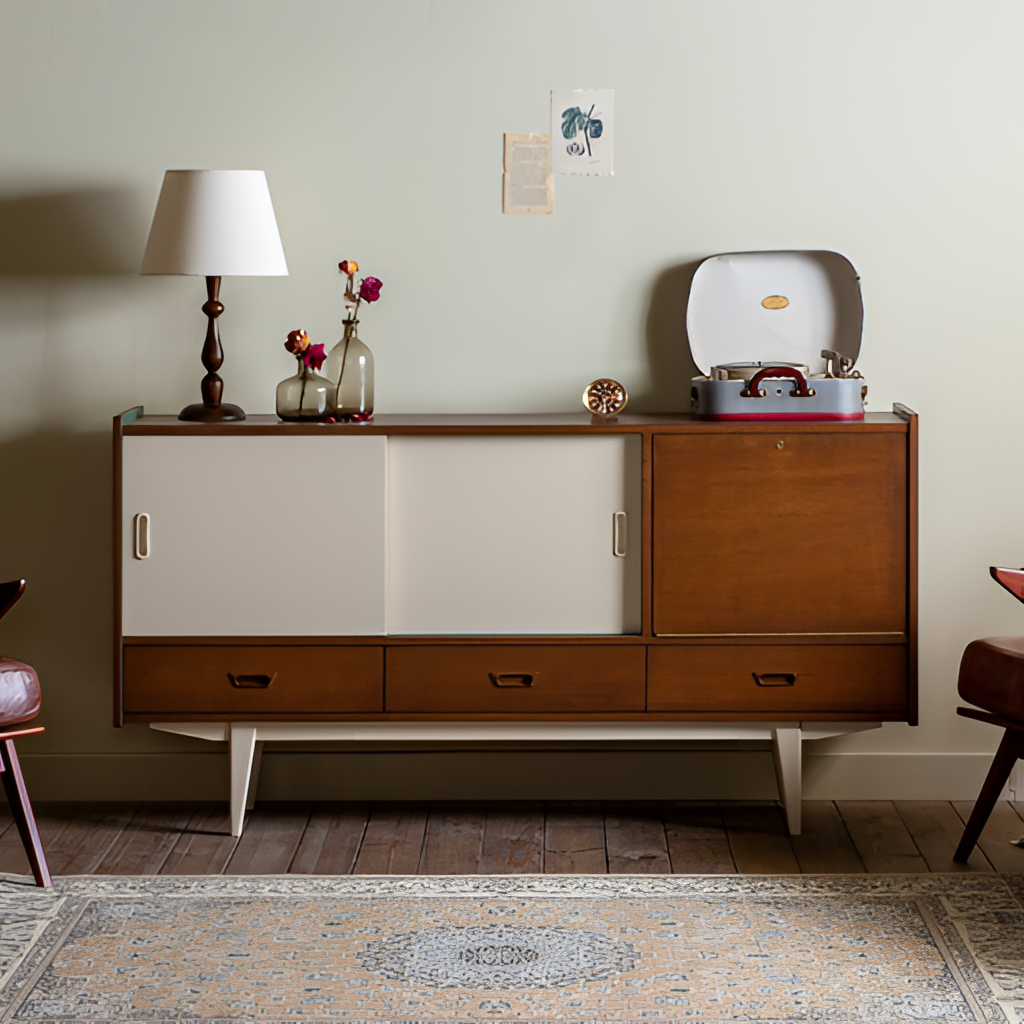
living room, brown wood sideboard, paint wallpaper, with solid pattern, retro, brown wood flooring, with plank pattern